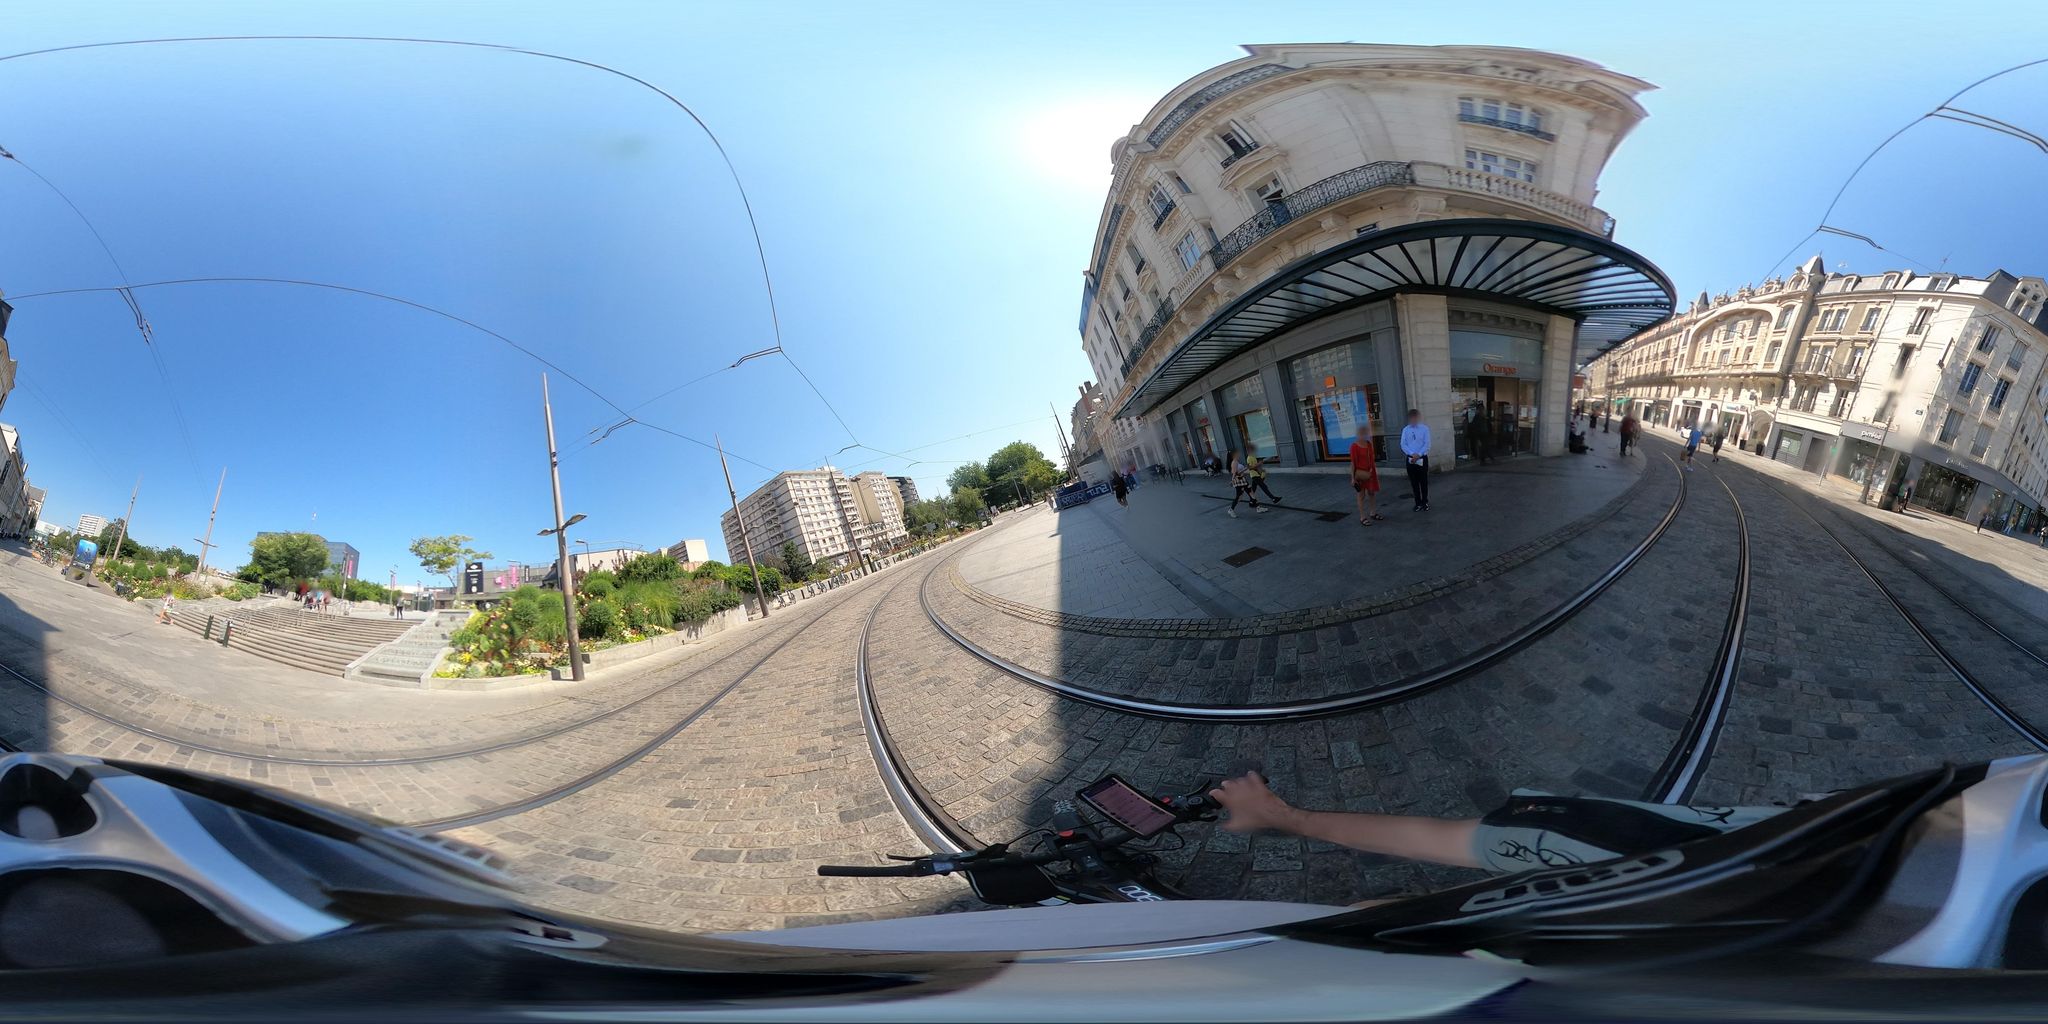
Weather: clear
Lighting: day
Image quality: good
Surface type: railway
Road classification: footway, pedestrian
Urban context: urban centre
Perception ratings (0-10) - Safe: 0.79, Lively: 5.18, Beautiful: 6.36, Boring: 2.66, Depressing: 5.25, Wealthy: 4.02